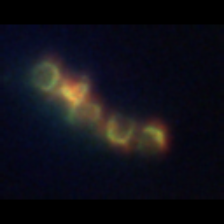
Taxon: Chaetoceros
Group: Diatoms